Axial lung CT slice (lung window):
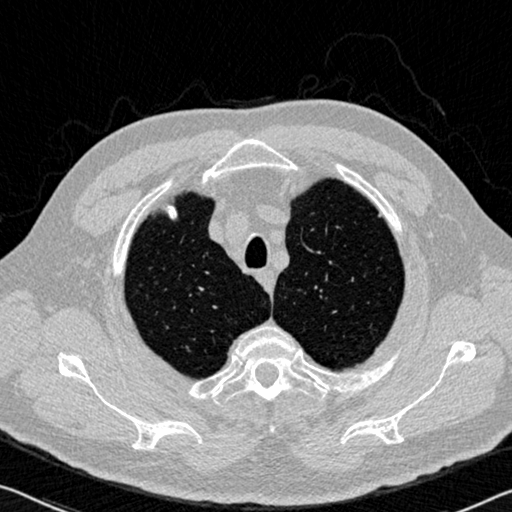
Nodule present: no